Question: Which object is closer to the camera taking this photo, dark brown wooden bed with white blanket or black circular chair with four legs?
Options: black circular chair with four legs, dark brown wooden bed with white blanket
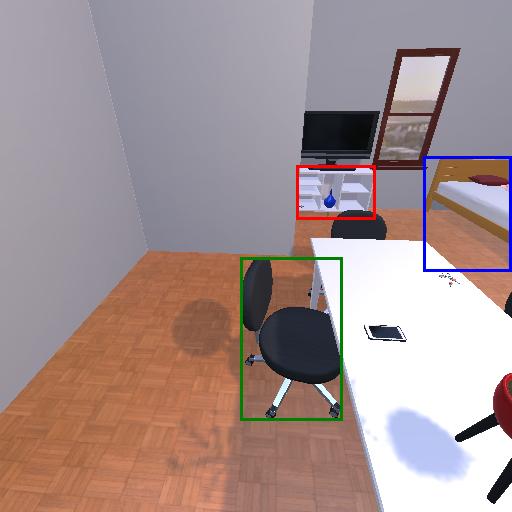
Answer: black circular chair with four legs